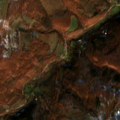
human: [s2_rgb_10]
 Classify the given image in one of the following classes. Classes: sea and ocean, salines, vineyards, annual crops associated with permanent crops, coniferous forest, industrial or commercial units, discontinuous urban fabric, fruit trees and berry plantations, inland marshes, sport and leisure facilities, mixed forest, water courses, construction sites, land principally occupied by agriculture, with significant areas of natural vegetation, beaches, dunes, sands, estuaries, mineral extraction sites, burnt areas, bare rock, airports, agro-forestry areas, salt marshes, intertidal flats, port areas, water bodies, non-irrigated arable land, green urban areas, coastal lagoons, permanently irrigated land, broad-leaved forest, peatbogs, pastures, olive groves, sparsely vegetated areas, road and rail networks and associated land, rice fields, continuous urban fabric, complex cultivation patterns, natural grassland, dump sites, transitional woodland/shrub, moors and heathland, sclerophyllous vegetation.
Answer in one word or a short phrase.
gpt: complex cultivation patterns, land principally occupied by agriculture, with significant areas of natural vegetation, broad-leaved forest